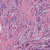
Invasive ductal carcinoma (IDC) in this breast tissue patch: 1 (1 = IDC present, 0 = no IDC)